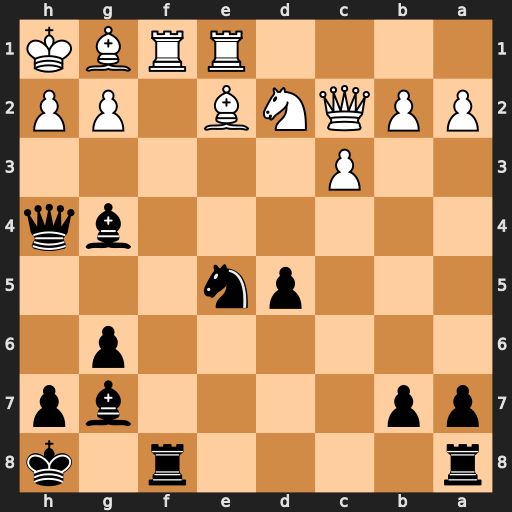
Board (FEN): r4r1k/pp4bp/6p1/3pn3/6bq/2P5/PPQNB1PP/4RRBK
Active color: b
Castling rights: -
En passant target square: -
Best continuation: Rxf1 Rxf1 Bxe2